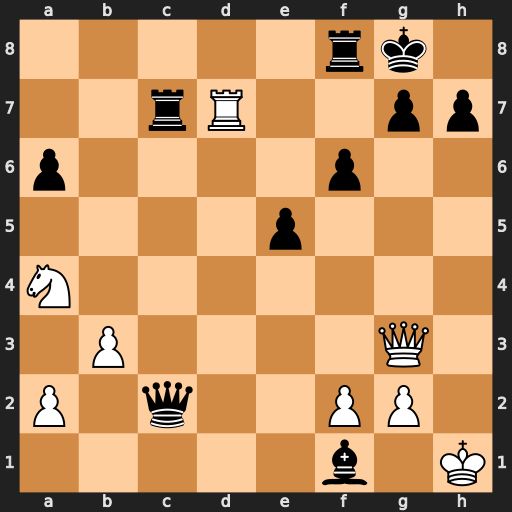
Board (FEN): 5rk1/2rR2pp/p4p2/4p3/N7/1P4Q1/P1q2PP1/5b1K
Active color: w
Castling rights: -
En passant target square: -
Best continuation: Qxg7#